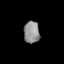
Tissue: lung
Cell type: T cells
Senescence score: 0.2387
Nuclear area (px): 340
Mean DAPI intensity: 142.144